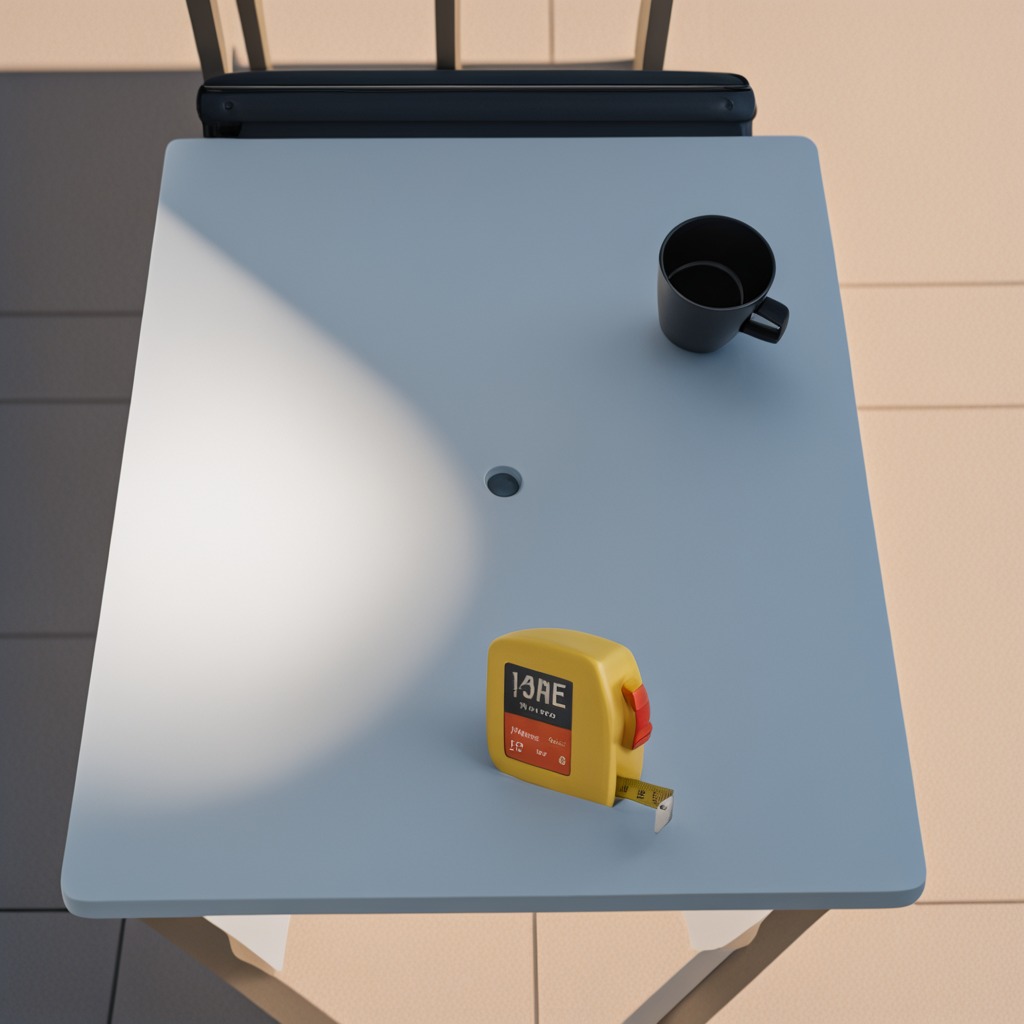
A measuring tape is lying on the table.